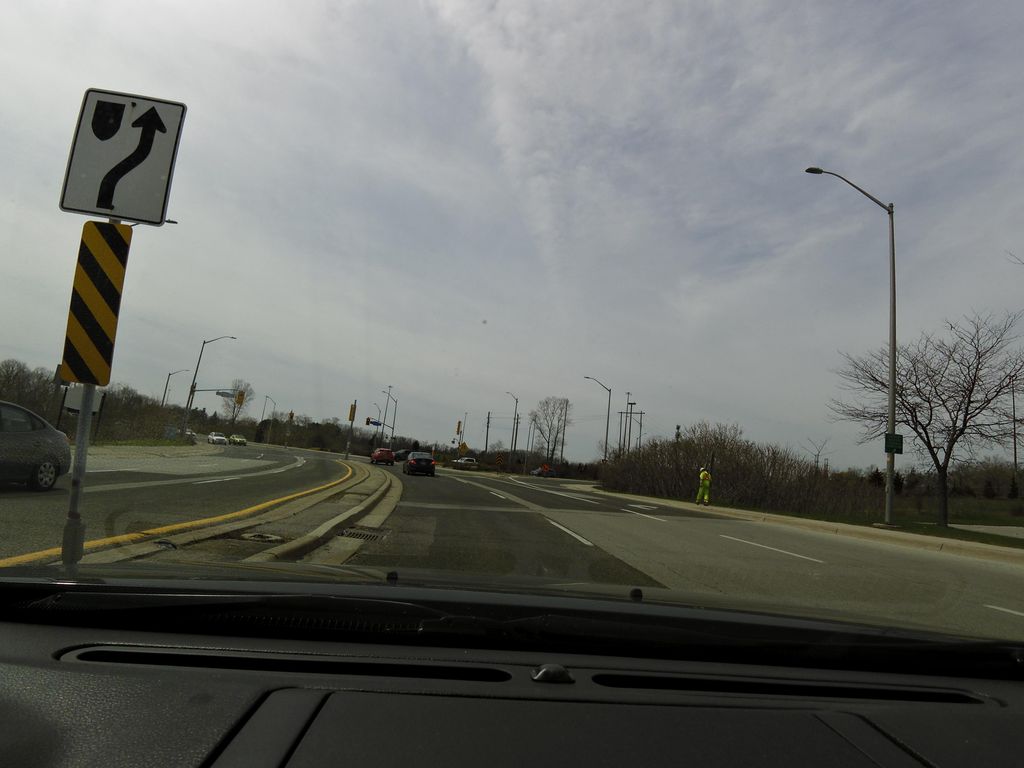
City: hamilton